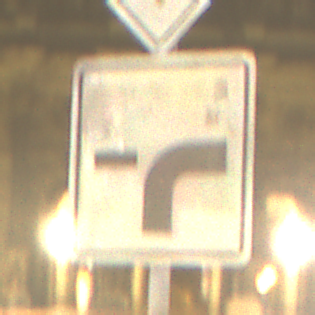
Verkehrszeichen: VerlaufVorfahrtsstrasse9
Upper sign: Vorfahrtsstrasse
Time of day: Night
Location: Outdoor (Urban)
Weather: Overcast
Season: NotSpecified
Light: Artificial